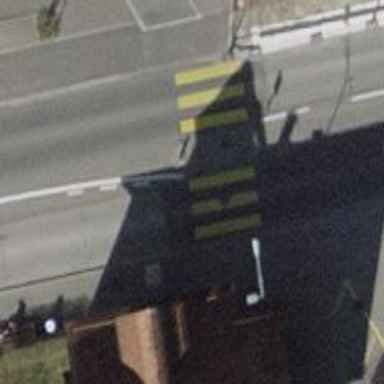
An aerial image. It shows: Uncontrolled crossing with central island on the road.